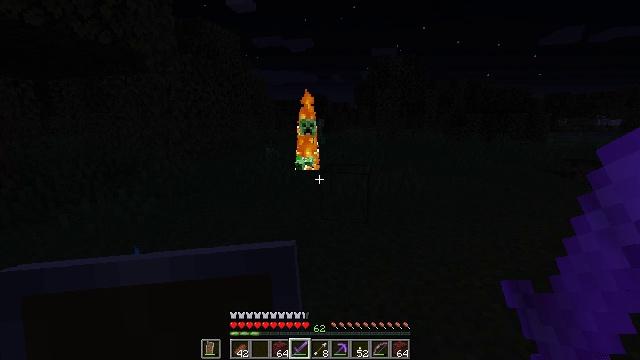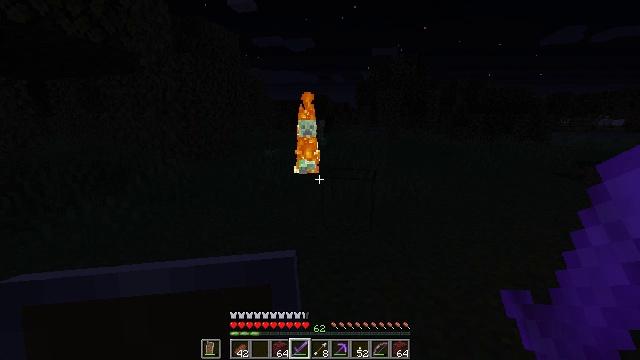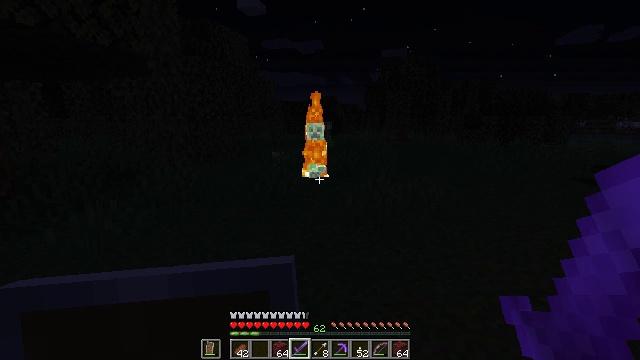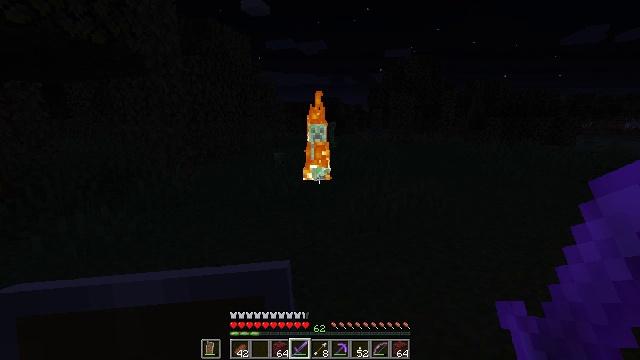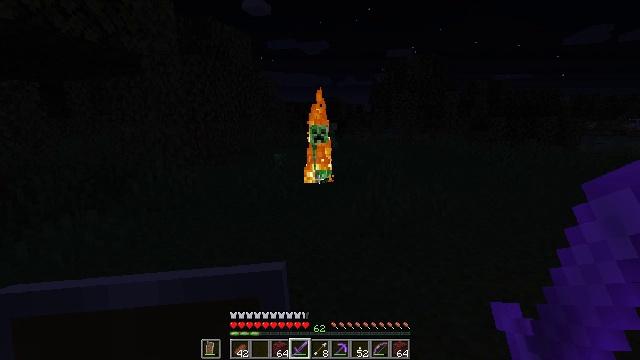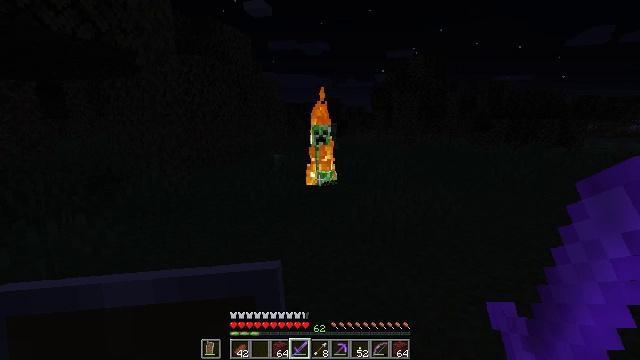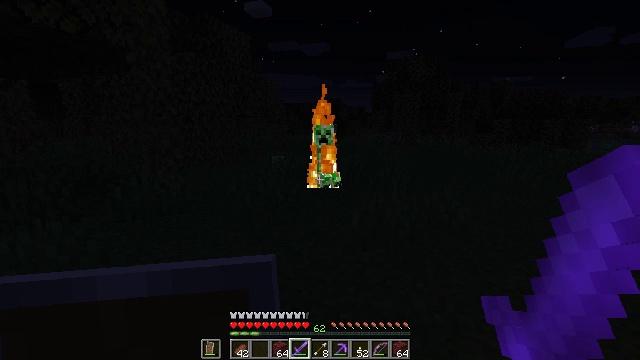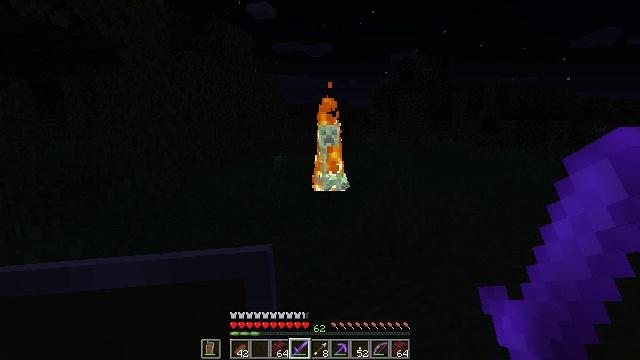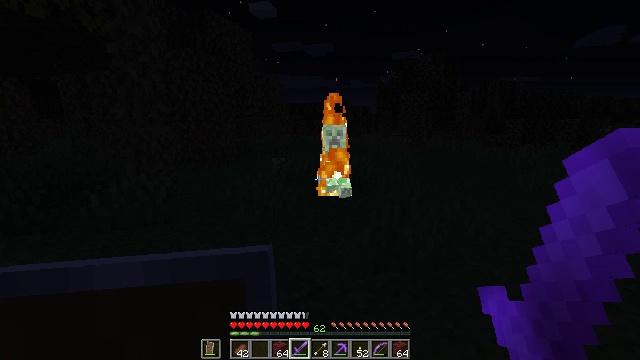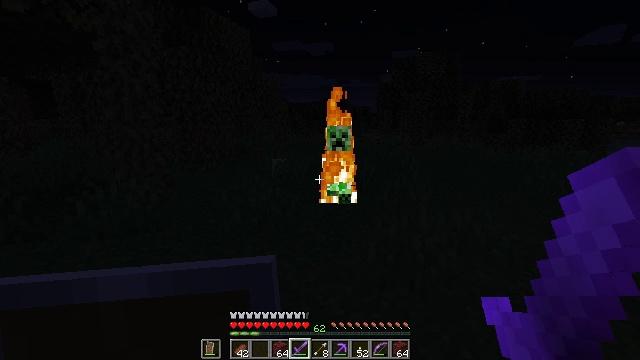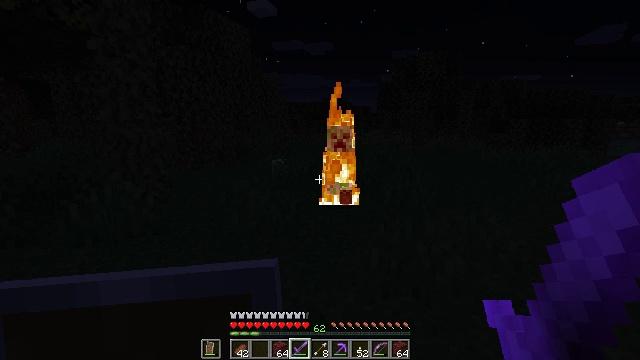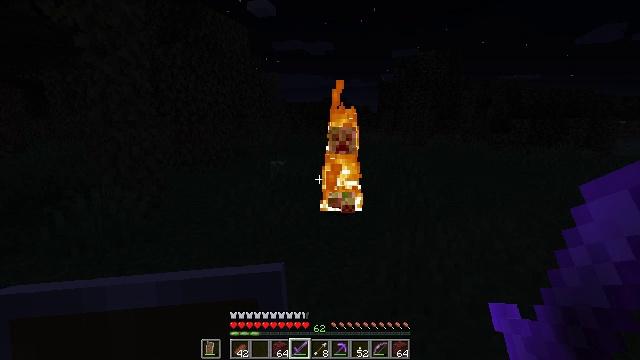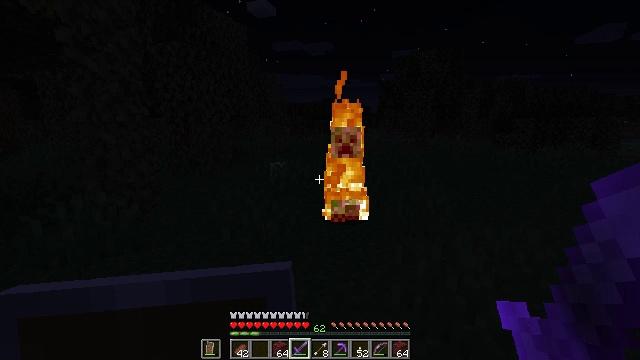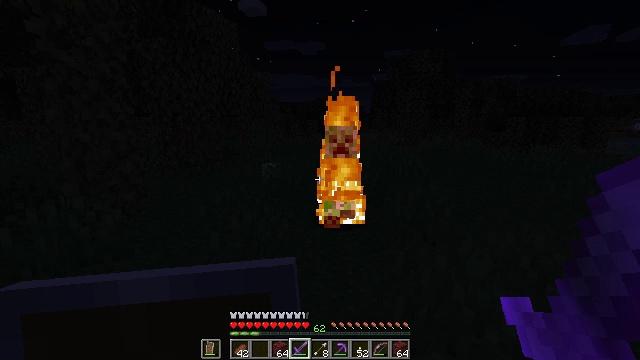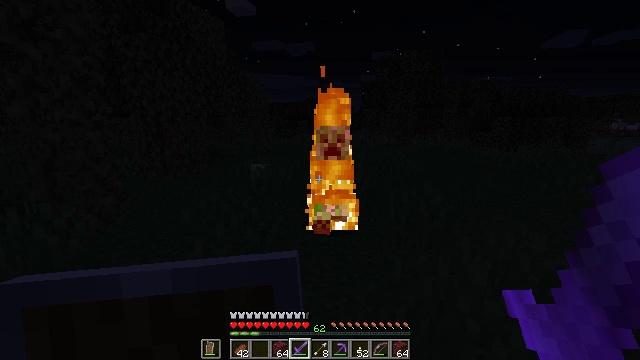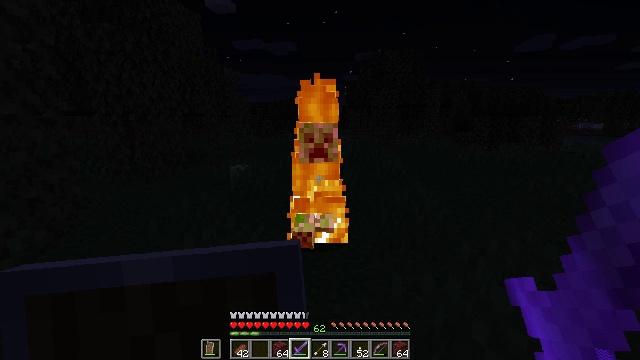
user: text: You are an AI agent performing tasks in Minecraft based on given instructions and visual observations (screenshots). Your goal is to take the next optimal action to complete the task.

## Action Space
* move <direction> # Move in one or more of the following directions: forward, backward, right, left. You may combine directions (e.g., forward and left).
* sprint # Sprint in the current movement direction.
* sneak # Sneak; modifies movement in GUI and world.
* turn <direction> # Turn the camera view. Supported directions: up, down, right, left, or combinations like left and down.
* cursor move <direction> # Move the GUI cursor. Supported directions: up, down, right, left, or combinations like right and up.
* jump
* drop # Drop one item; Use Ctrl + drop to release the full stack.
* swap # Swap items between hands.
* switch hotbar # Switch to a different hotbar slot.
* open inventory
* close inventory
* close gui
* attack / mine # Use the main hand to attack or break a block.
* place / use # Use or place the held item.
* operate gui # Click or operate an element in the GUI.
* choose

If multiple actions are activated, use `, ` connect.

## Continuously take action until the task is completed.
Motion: motion action
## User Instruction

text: Kill mobs.
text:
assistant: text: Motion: move forward
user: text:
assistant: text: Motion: move forward, turn left
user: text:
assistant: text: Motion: move forward
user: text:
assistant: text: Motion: move forward
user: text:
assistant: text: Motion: move forward
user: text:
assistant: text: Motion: move forward
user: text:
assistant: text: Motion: move forward
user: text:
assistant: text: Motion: move forward
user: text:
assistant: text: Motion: move forward
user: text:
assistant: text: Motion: move forward
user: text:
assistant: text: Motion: move forward
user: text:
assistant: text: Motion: move forward
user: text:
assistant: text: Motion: move forward, turn right
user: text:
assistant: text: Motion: move forward, turn right
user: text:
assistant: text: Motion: move forward, turn right
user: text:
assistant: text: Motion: turn right
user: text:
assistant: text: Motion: no_op
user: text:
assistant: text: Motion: attack / mine
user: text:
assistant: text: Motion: attack / mine
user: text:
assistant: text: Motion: turn left, attack / mine
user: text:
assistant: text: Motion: turn left
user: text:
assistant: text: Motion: attack / mine
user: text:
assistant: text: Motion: attack / mine